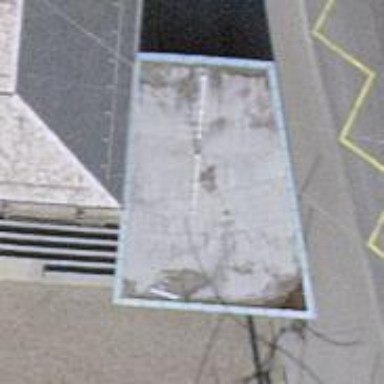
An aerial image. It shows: View of roof of building.